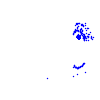
Particle: pion